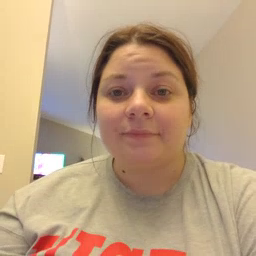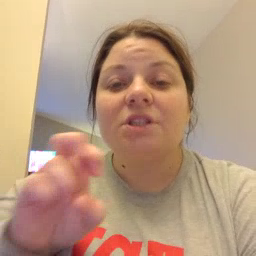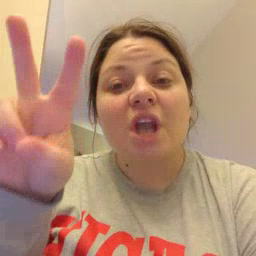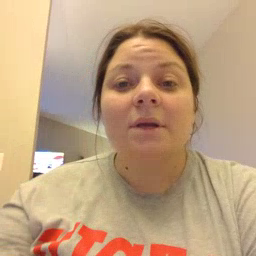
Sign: jump